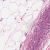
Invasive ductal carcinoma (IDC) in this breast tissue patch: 0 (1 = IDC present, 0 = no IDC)